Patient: sex M, age 58
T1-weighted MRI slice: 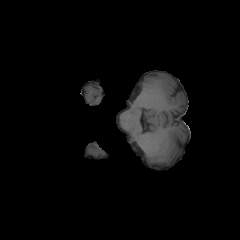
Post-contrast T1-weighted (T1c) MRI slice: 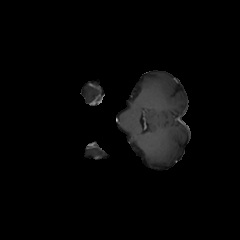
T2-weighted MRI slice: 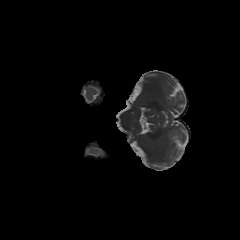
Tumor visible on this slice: no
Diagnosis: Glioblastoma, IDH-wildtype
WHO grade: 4